Breast ultrasound image
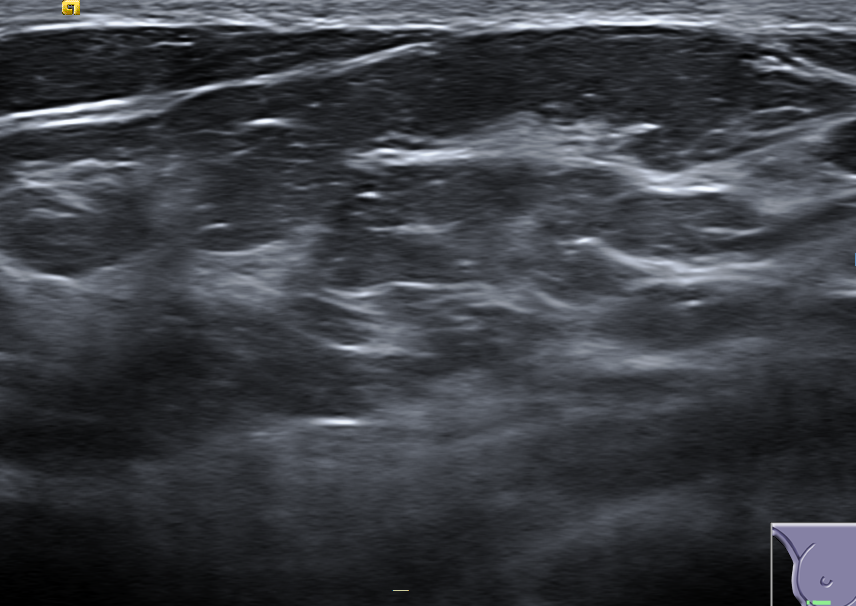
Diagnosis: normal